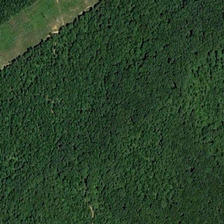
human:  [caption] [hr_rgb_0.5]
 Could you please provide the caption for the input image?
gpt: many green trees form a piece of forest .

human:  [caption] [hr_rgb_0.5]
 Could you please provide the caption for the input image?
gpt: many green trees form a piece of forest .

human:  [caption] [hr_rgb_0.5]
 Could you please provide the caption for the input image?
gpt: many green trees form a piece of forest .

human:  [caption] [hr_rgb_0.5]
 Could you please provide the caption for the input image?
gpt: many green trees form a piece of forest .

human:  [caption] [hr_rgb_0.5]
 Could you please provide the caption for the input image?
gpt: many green trees form a piece of forest .